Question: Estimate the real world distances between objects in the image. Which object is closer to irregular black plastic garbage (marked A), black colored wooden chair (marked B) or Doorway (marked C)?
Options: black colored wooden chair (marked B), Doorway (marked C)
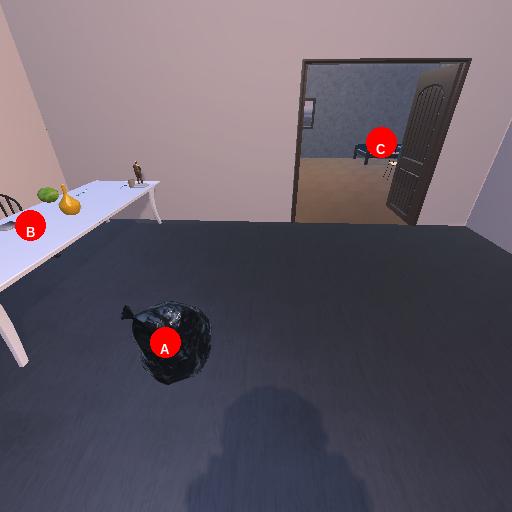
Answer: black colored wooden chair (marked B)